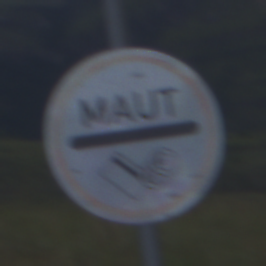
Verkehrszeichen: MautflichtigeStrecke
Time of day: SunriseSunset
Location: Outdoor (Nature)
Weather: PartlyCloudy
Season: NotSpecified
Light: Natural